Question: When scrolling down on a DataGrid page using the keyboard, the last visible item on the visible range, if it's partially obscured, does not become fully visible when it gets selected. The same seems to happen when selecting the row with the mouse. The row becomes visible enough to fully show the column value as can be seen in the screenshot, but the image stays partially obscured. The same thing happens without any footer being visible, so the footer obscuring the row does not seem to be the issue here. Also, the behaviour is identical when selecting the visible item - only the value becomes fully visible.

This is kind of a minor issue but since the DataGrid in my case is mostly browsed using the keyboard, it really has quite a big impact on usability. So - Any ideas what could be done to ensure full row visibility when it is selected?
Many thanks in advance.
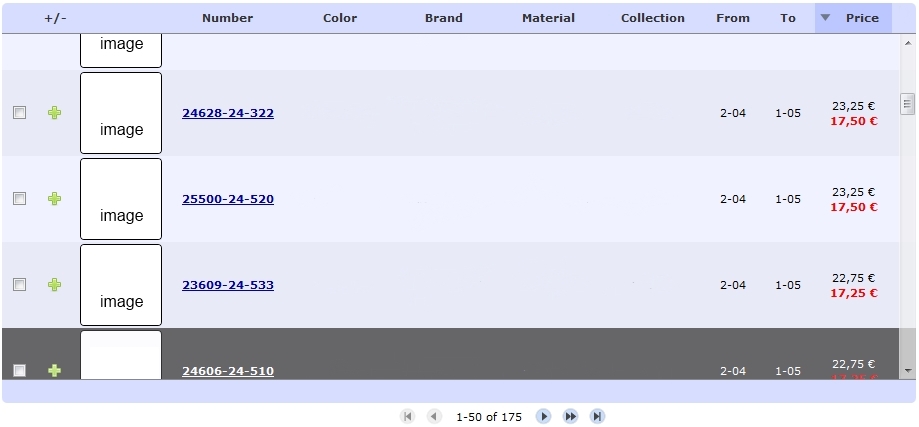
Answer: Extending DataGrid and overriding setKeyboardSelected(int, boolean, boolean) as follows seems to do the trick, but is of course a hack and not an optimal solution at all.
'''
@Override
protected void setKeyboardSelected(int index, boolean selected, boolean stealFocus) {
if (KeyboardSelectionPolicy.DISABLED == getKeyboardSelectionPolicy() || !isRowWithinBounds(index) || getColumnCount() == 0) {
return;
}
super.setKeyboardSelected(index, selected, stealFocus);
TableRowElement tr = getRowElement(index);
tr.scrollIntoView();
}
'''